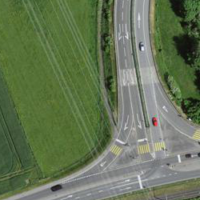
EUNIS habitat code: 57
Species observed at this site:
Buteo buteo